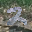
Label: 2